Question: I have a wrapper element with children elements: content element, with left and right elements, all divs.
I want to add some text (ie, "Retired"), rotated by few degrees, like a watermark in the background of content. This can't be a background image, because this text shall be localized (and for maintenance purpose, easier to change a text instead of an image).
Next image shows a disposition of text "Retired" (without showing left and right elements):

Here's the basic HTML layout of this element, it might be useful:
'''
<div class="wrapper">
<div class="leftcolumn">Left column</div>
<div class="content">
<h1>Text Text Text Text Text Text</h1>
<p>Text Text Text Text Text Text Text Text Text</p>
</div>
<div class="rightcolumn">Right column</div>
</div>
'''
And CSS:
'''
.wrapper {
margin: 0 auto;
width: 450px;
display:block;
background-color:#222222;
border-radius: 5px;
}
.content {
float: left;
width: 318px;
padding-left: 5px;
}
.leftcolumn {
width: 50px;
float: left;
}
.rightcolumn {
width: 75px;
float: left;
}
.leftcolumn {
width: 50px;
float: left;
}
.rightcolumn {
width: 75px;
float: left;
}
'''
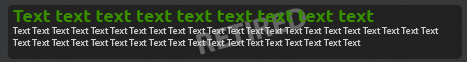
Answer: Here is a working code:
'''
<div id="wrapper">
<div id="leftcolumn">Left column</div>
<div id="content">
<h1>Text Text Text Text Text Text</h1>
<p>Text Text Text Text Text Text Text Text Text Text Text Text Text Text Text Text Text Text Text Text Text Text Text Text Text Text Text</p>
</div>
<div id="rightcolumn">Right column</div>
</div>
<div id="textwatermark">
<p>Retired</p>
</div>
'''
'''
#textwatermark {
color: #d0d0d0;
font-size: 50pt;
-webkit-transform: rotate(-30deg);
-moz-transform: rotate(-45deg);
position: absolute;
width: 100%;
height: 100%;
margin: 0;
z-index: -1;
left:170px;
top:-100px;
}
'''
Check the demo here:<URL>